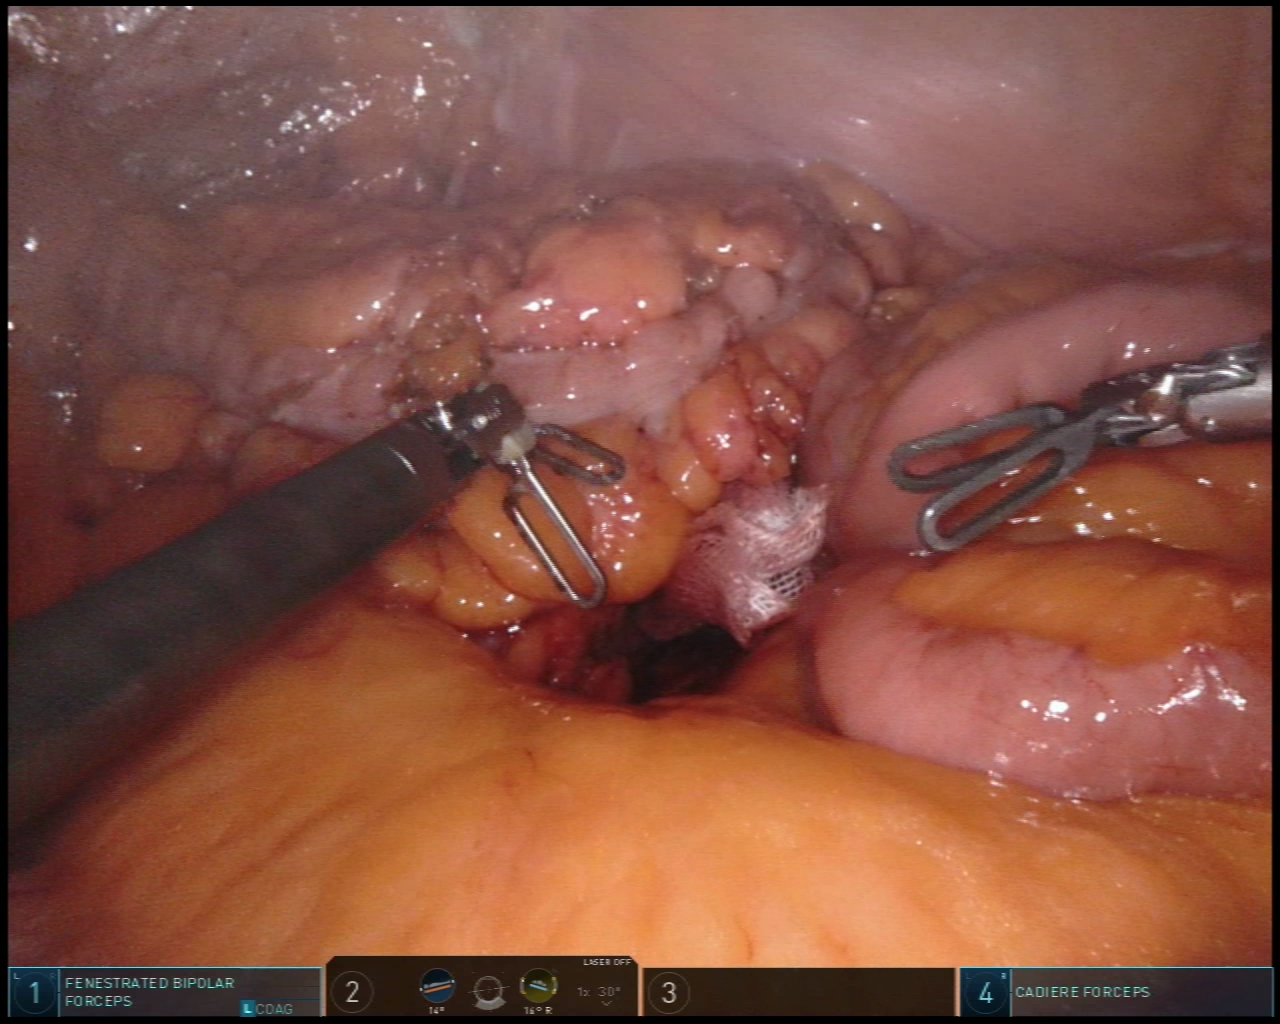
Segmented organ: small_intestine
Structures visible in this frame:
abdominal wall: yes
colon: yes
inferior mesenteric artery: no
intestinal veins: no
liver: no
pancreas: no
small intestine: yes
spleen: no
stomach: no
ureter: no
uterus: no
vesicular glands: no